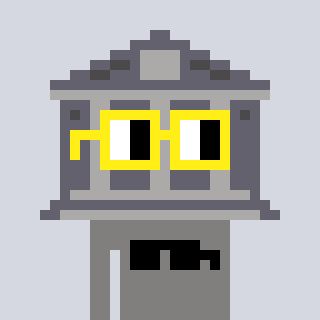
a pixel art character with square yellow glasses, a bank-shaped head and a bluegrey-colored body on a cool background